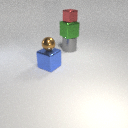
large blue metal cube in front of large gray metal cylinder